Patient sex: M
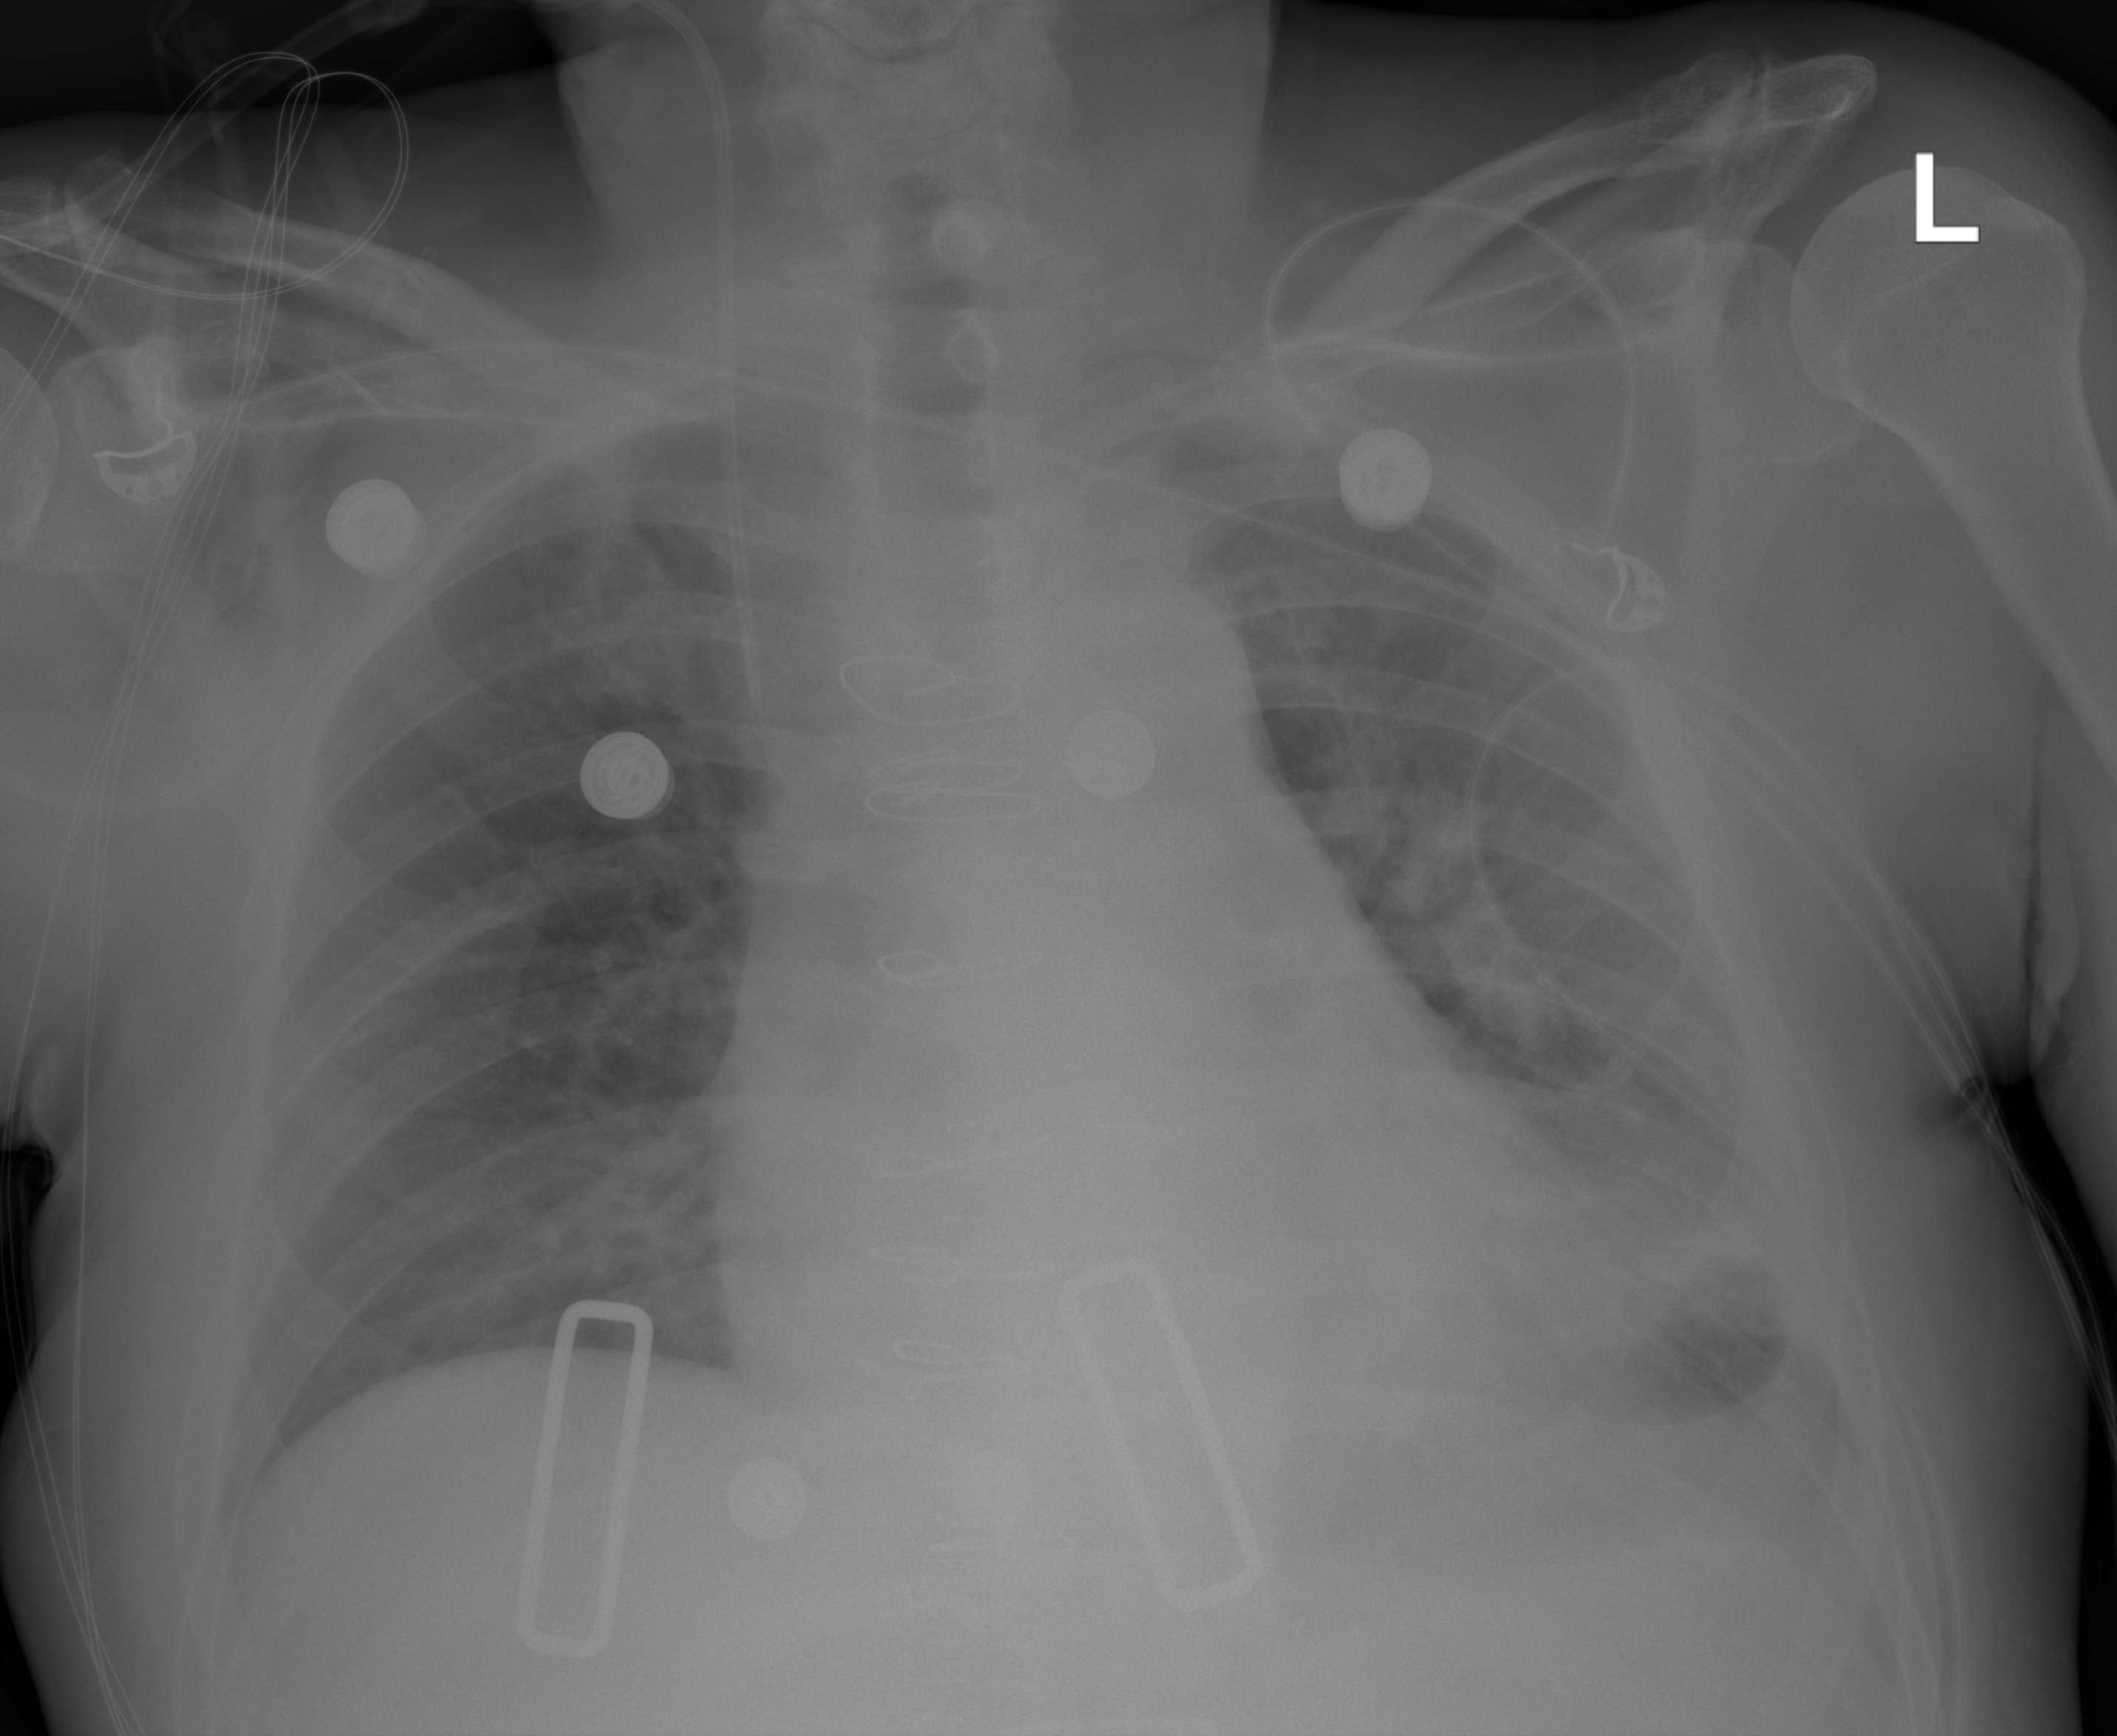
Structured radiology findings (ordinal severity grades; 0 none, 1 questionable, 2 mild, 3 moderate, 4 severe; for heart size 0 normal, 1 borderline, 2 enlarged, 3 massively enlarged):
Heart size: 2
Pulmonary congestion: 0
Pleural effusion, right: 0
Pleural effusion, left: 2
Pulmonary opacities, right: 0
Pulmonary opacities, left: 2
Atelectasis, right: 0
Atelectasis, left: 2